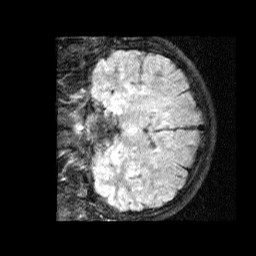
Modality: FLAIR
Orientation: coronal
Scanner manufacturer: siemens
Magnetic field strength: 1.5 T
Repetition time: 8.78 s
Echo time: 0.108 s